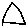
Label: triangle